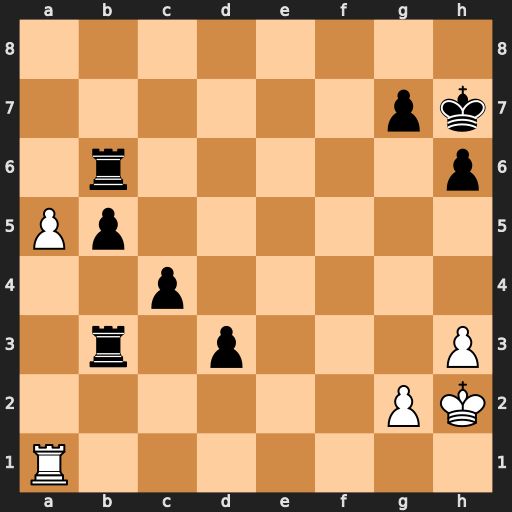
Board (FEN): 8/6pk/1r5p/Pp6/2p5/1r1p3P/6PK/R7
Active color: w
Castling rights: -
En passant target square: -
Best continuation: axb6 d2 b7